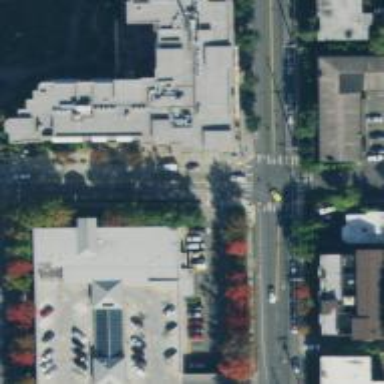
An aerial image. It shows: Tertiary road with asphalt surface and separate sidewalk.